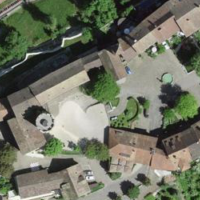
EUNIS habitat code: 55
Species observed at this site:
Berberis vulgaris